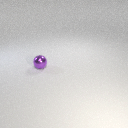
small purple metal sphere